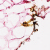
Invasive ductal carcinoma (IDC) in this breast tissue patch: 0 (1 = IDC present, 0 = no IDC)